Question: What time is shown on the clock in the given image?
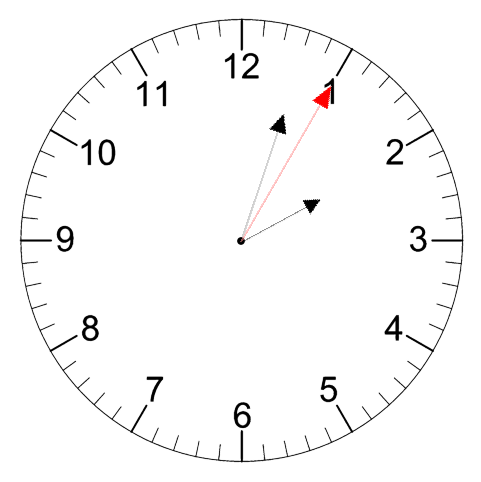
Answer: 02:03:05